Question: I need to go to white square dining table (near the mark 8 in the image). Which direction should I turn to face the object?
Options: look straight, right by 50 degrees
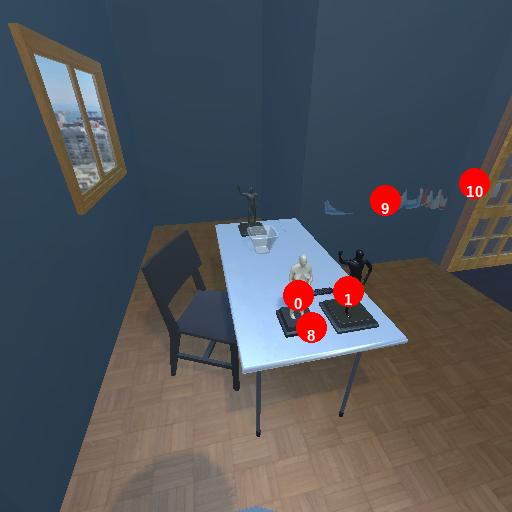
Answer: look straight